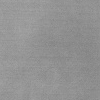
Atmospheric dust classification: dusty